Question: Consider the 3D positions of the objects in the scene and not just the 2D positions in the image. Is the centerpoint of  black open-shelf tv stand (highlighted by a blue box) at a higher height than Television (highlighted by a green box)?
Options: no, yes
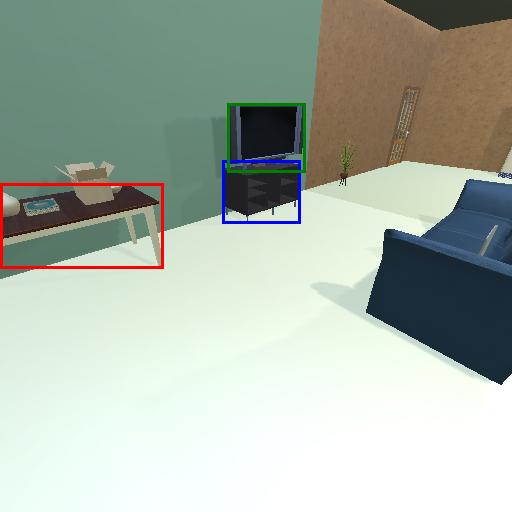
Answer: no